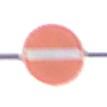
Verkehrszeichen: VerbotDerEinfahrt
Umgebung: Outdoor, Nature
Tageszeit: MorningAfternoon
Wetter: Overcast
Licht: Natural
Jahreszeit: NotSpecified
Kontrast: LowContrast